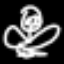
Label: angel